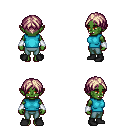
a pixel art fantasy rpg character, female body template, orc, green skin, teal sleeveless shirt, teal pants, white blonde parted hairstyle, white cloth bracers, black shoes, four views (front, back, left, right), 2x2 character sprite sheet, small pixel art, hard edges, no anti-aliasing